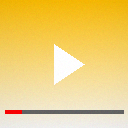
Screen state: on